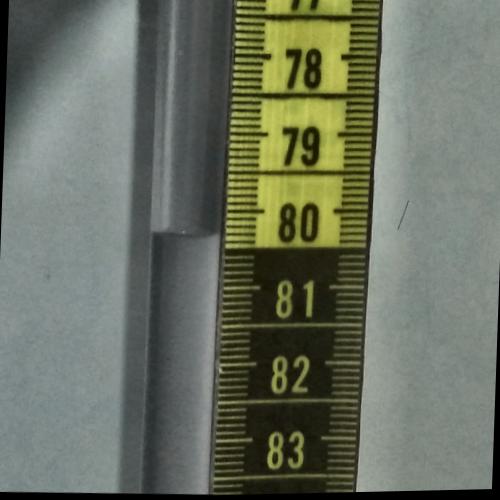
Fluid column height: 80.3 cm